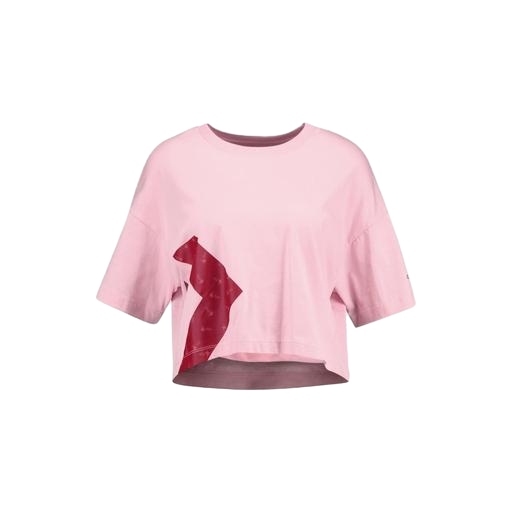
pink mixed media tee, pink graphic t-shirt, pink cropped t-shirt, white background